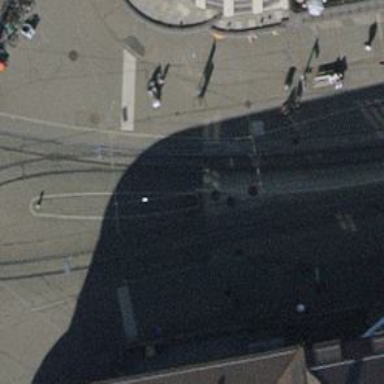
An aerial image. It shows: Tram stop with stop position for public transport.